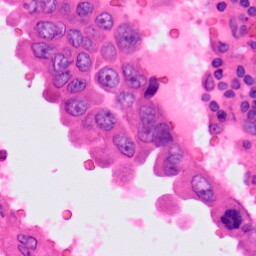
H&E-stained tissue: Lung